Chest X-ray. View position: PA
Patient age: 39
Patient sex: M
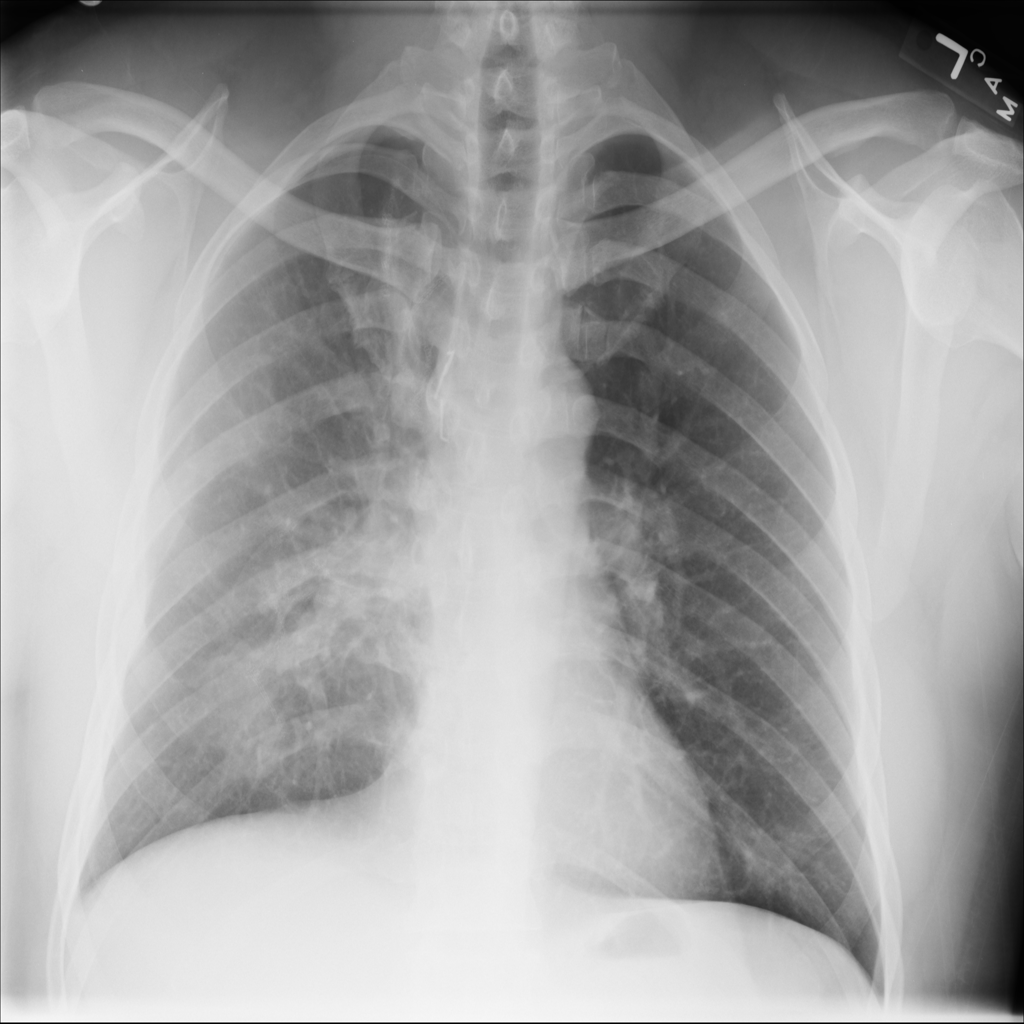
Finding: Pneumothorax